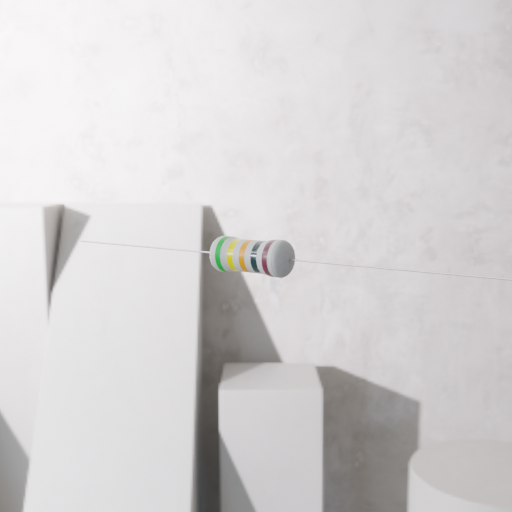
Resistor colour bands (in order): green, yellow, orange, black, brown